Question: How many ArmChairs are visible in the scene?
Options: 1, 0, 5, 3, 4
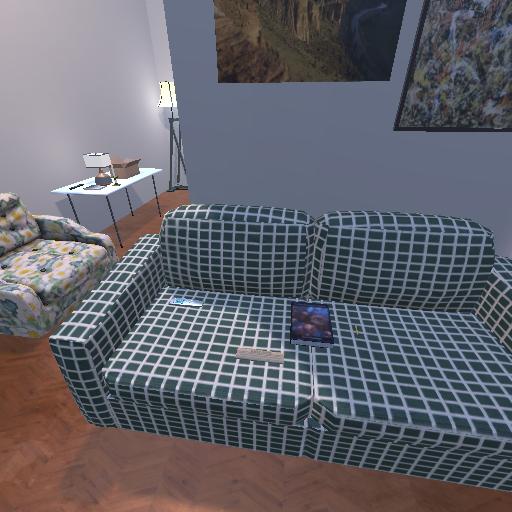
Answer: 1